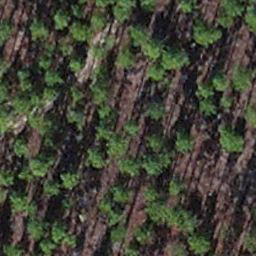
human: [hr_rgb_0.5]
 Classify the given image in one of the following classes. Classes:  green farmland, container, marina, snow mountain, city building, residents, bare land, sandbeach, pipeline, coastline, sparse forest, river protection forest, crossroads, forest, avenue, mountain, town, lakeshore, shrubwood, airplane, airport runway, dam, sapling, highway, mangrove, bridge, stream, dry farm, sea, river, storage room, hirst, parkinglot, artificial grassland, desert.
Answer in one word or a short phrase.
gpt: sapling